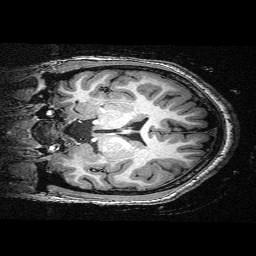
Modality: T1w
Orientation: coronal
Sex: female
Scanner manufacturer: siemens
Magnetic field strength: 3 T
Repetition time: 2.3 s
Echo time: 0.00336 s